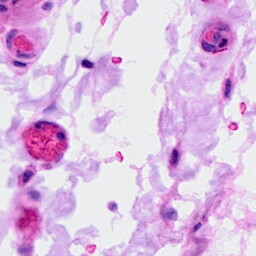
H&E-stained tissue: Ovarian